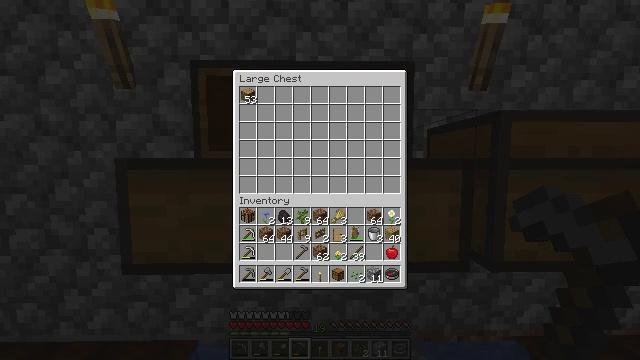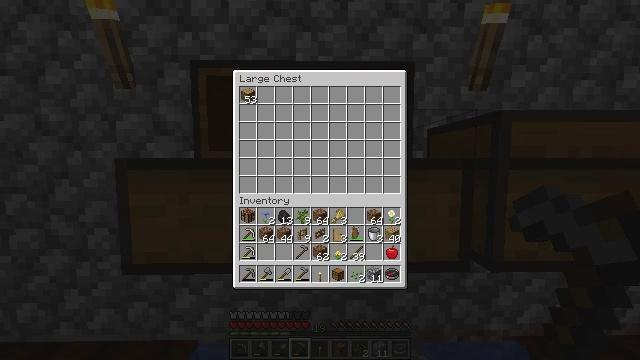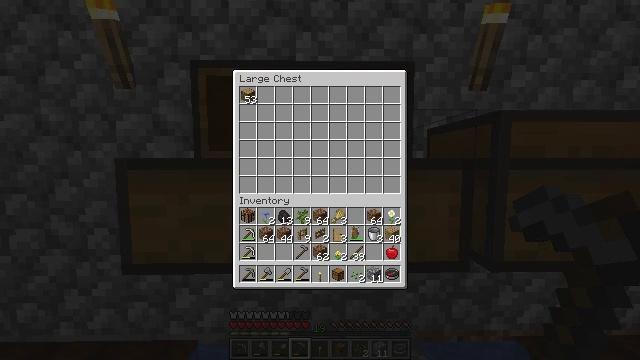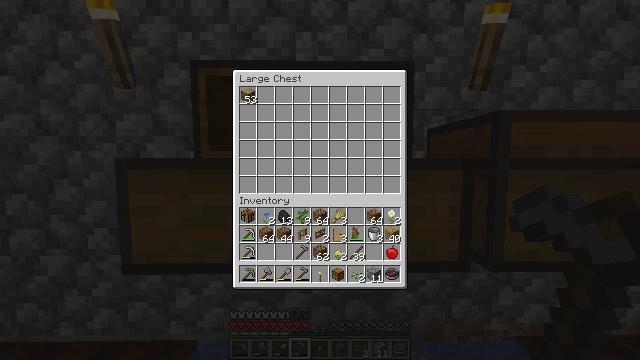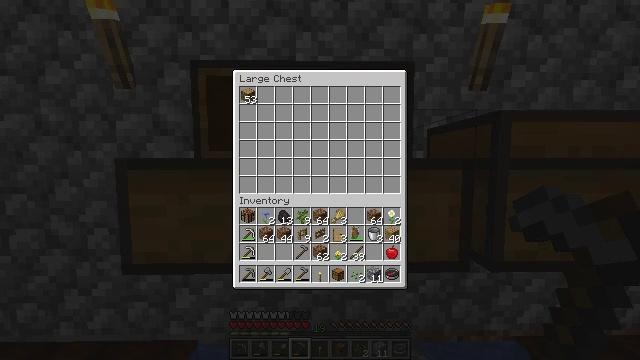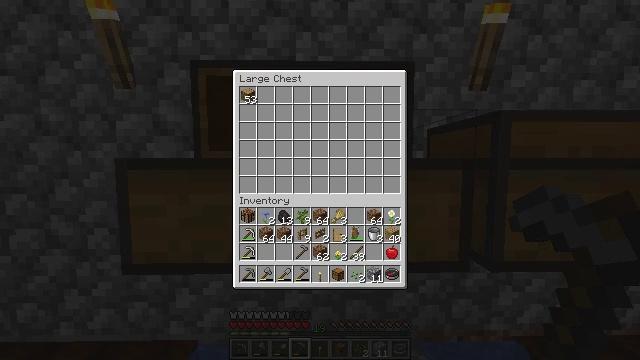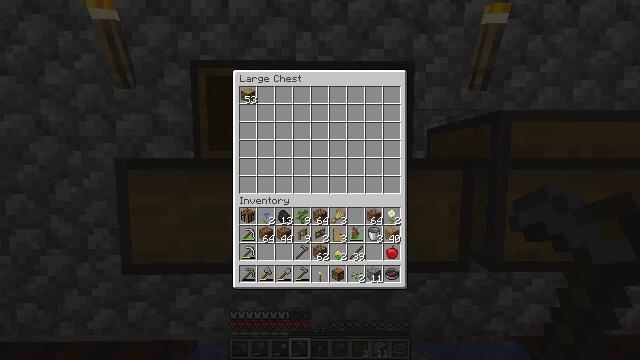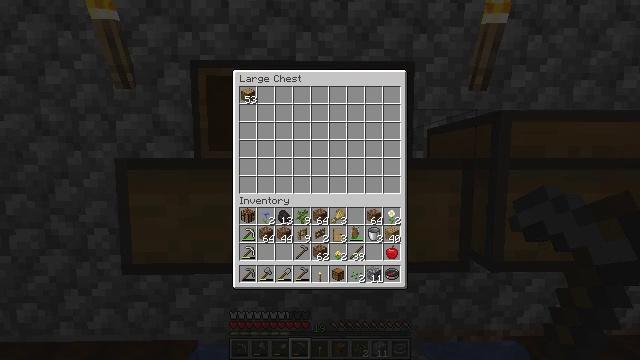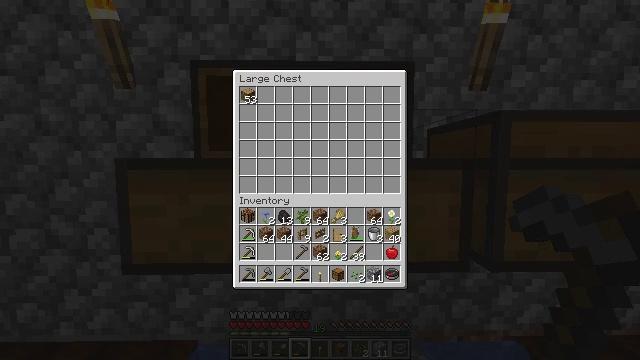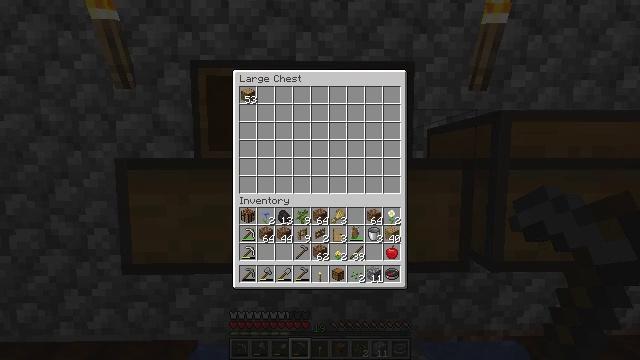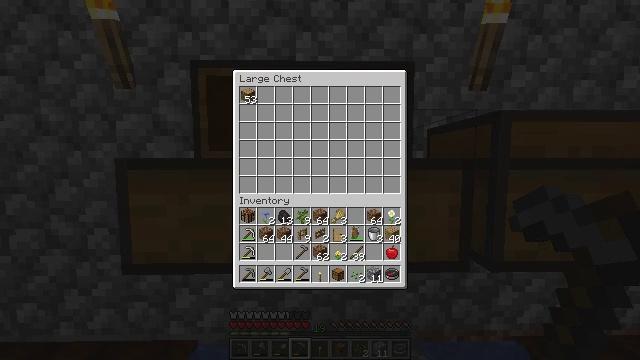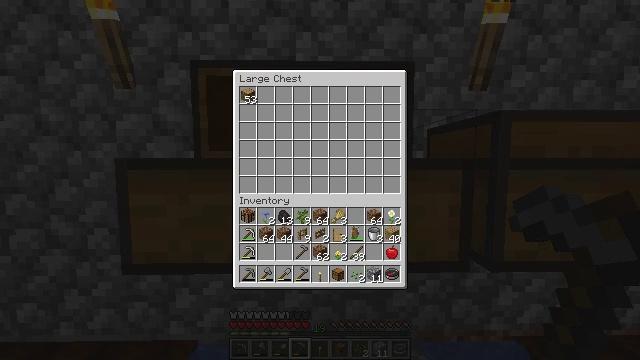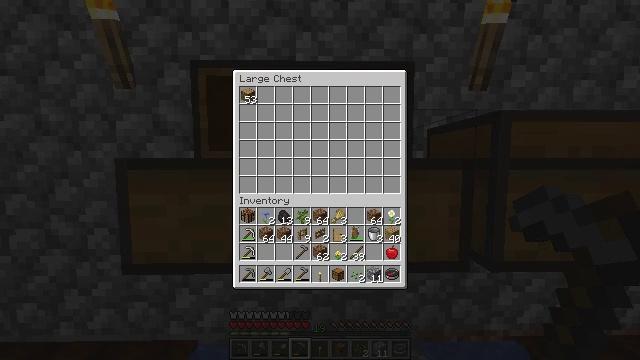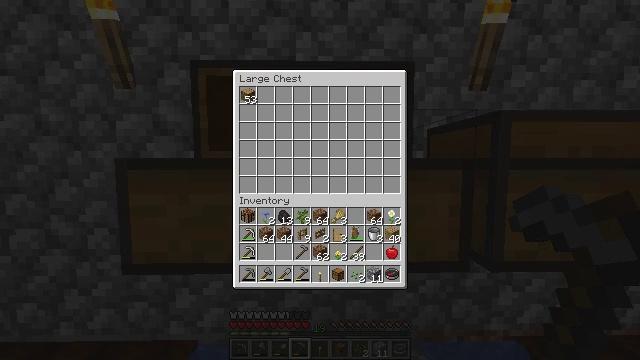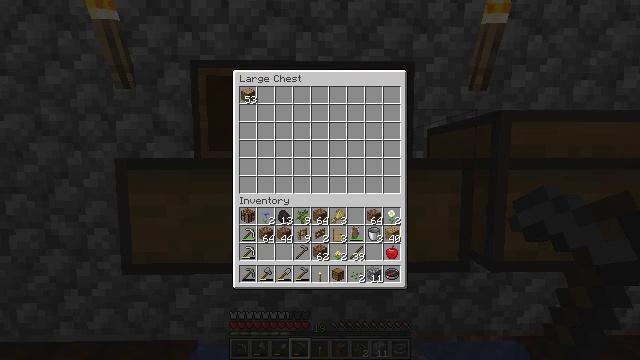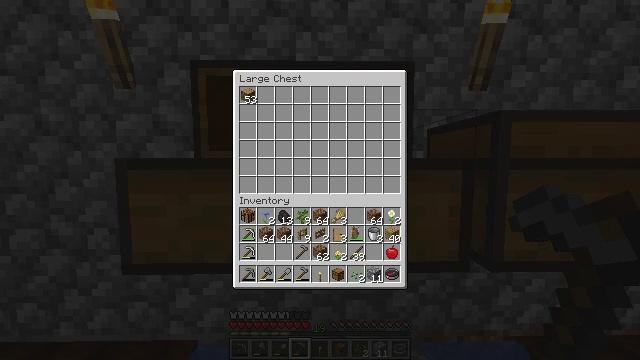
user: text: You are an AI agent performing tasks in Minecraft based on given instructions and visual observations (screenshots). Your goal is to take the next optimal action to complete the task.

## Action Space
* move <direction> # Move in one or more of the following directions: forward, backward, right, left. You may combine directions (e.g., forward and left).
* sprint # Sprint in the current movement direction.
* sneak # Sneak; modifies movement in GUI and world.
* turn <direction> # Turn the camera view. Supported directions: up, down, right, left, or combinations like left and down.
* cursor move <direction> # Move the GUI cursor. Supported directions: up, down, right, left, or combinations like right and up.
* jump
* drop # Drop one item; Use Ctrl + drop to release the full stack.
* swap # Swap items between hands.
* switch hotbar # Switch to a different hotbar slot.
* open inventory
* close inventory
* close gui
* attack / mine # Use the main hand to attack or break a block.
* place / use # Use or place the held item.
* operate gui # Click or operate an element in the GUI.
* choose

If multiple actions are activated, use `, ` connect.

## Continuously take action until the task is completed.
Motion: motion action
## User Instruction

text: Harvest the oxeye daisy.
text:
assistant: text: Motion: no_op
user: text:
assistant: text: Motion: no_op
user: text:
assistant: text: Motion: no_op
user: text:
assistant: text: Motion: no_op
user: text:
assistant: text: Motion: no_op
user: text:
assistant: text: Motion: no_op
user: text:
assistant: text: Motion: no_op
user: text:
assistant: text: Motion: no_op
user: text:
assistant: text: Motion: no_op
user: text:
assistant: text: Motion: no_op
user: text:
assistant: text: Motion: no_op
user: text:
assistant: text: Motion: no_op
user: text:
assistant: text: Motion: no_op
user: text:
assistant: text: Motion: no_op
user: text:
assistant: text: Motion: no_op
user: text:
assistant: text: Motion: no_op
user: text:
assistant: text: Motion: no_op
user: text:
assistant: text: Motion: no_op
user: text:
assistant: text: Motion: no_op
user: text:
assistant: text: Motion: no_op
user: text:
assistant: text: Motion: no_op
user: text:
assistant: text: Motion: no_op
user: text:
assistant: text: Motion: no_op
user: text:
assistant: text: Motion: no_op
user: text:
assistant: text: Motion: no_op
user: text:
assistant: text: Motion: no_op
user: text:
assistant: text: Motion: no_op
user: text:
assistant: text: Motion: no_op
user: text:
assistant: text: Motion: no_op
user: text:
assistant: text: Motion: no_op